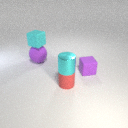
small cyan rubber cube above large purple rubber sphere